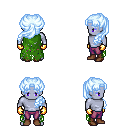
a pixel art fantasy rpg character, male body template, dark elf, purple skin, green tattered cape, magenta pants, white cyan princess hairstyle, gold gloves, brown shoes, four views (front, back, left, right), 2x2 character sprite sheet, small pixel art, hard edges, no anti-aliasing